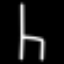
Label: chair